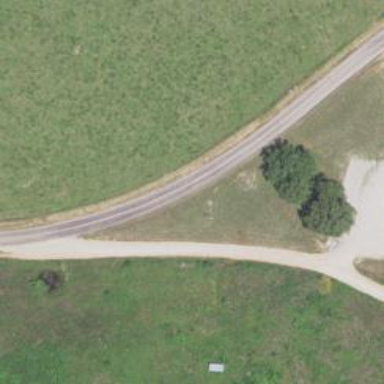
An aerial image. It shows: Tertiary road.